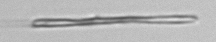
Label: fiber